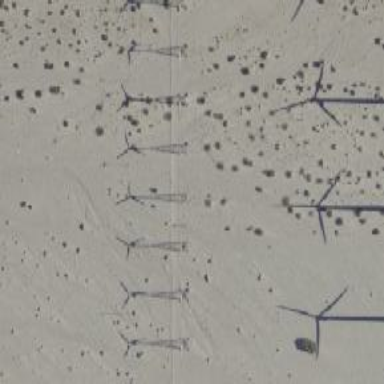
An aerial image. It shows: Horizontal axis wind turbine generating power from wind energy.